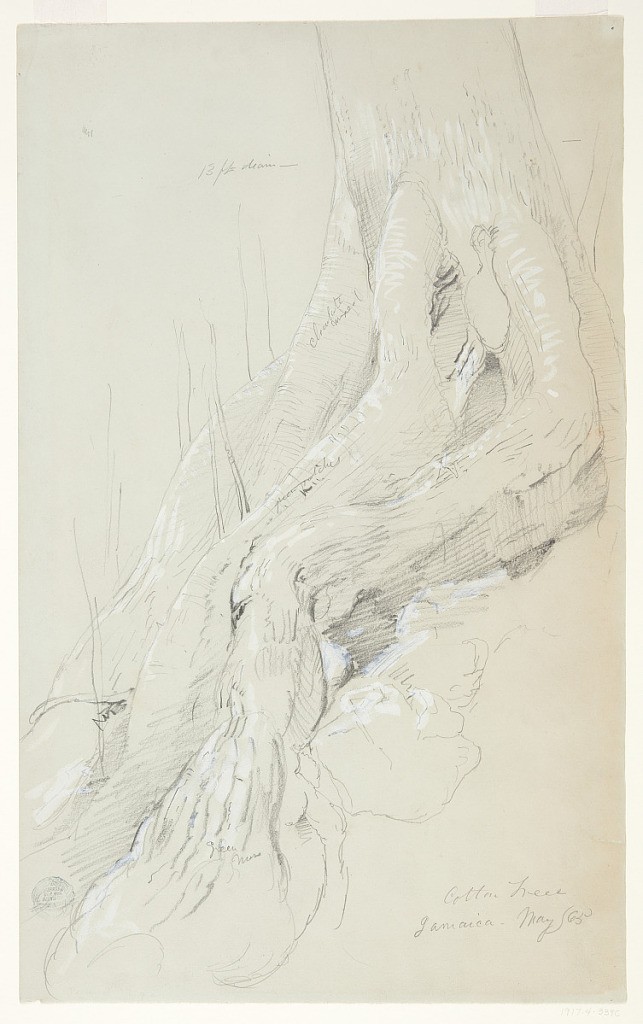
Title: Cotton Tree, Jamaica
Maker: Frederic Edwin Church, American, 1826–1900
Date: May 1865
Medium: Graphite, brush and white gouache on gray-green wove paper
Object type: Drawing
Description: Botanical sketch of roots and lower trunk of cotton tree. Lightly shaded roots have strangely anatomical quality.

Verso: Partial outline of tree trunk or branches.